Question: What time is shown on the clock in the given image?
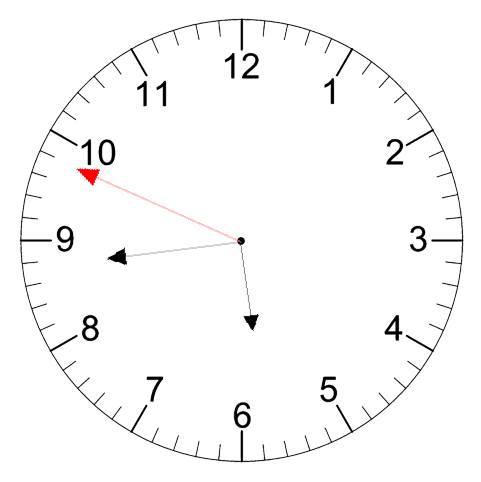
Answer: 05:43:49